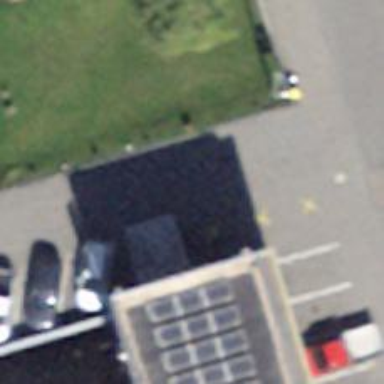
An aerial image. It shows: Post office.